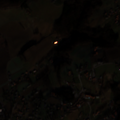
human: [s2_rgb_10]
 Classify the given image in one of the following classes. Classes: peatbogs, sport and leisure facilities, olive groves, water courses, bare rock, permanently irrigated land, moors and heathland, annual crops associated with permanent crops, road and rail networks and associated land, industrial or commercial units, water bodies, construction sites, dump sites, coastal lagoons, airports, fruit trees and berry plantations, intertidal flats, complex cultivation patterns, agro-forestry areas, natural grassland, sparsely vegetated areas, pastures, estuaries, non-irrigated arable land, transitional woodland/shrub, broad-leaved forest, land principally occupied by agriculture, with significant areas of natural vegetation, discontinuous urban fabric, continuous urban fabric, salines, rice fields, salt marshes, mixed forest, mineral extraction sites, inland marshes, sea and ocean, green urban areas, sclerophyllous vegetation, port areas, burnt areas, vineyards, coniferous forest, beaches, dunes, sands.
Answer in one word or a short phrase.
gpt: discontinuous urban fabric, non-irrigated arable land, complex cultivation patterns, land principally occupied by agriculture, with significant areas of natural vegetation, broad-leaved forest